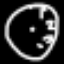
Label: clock